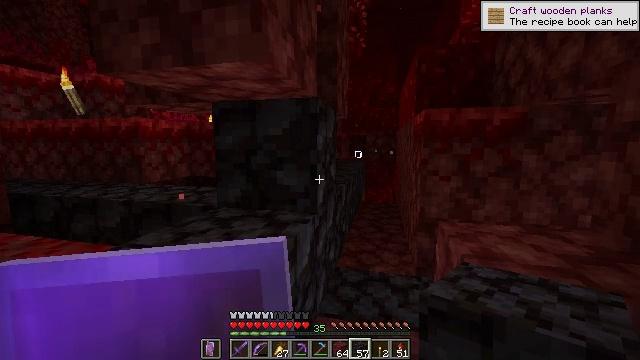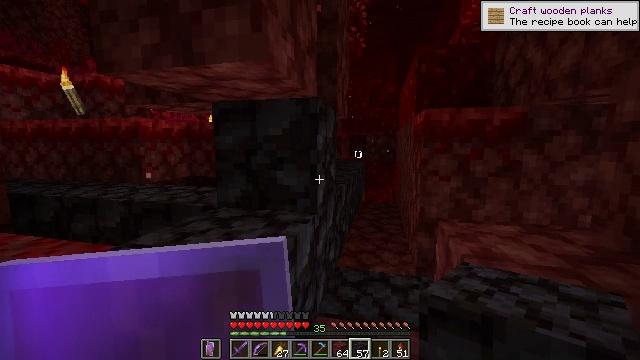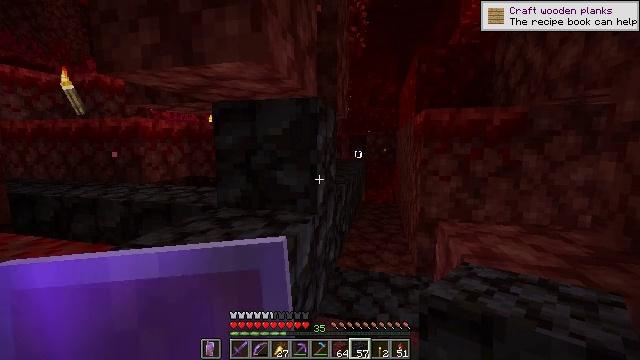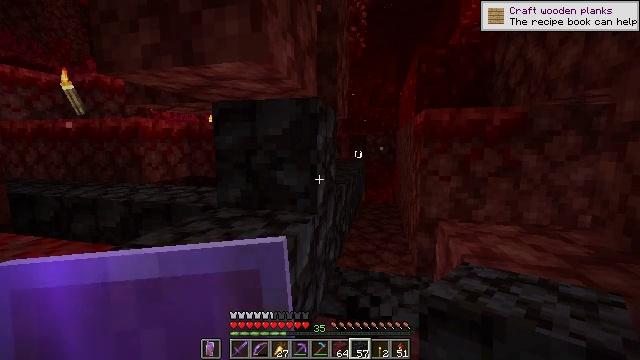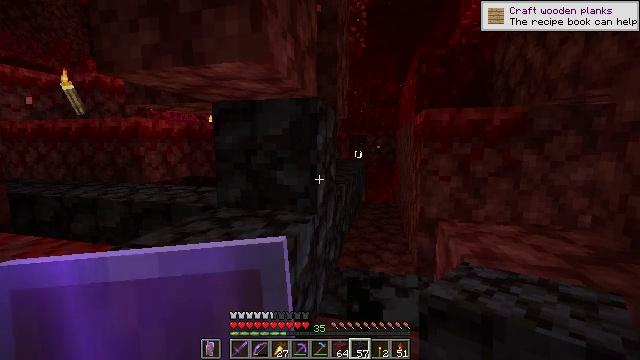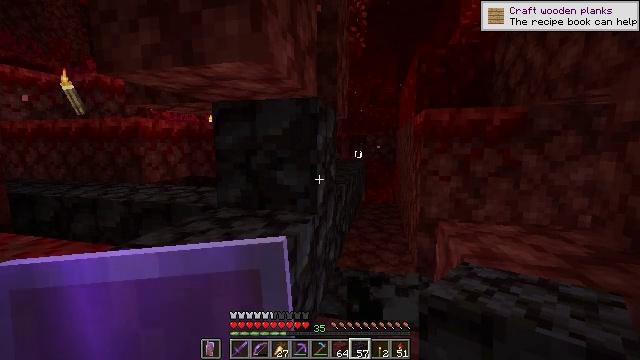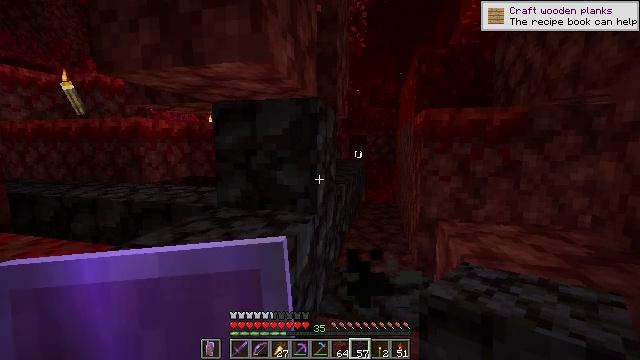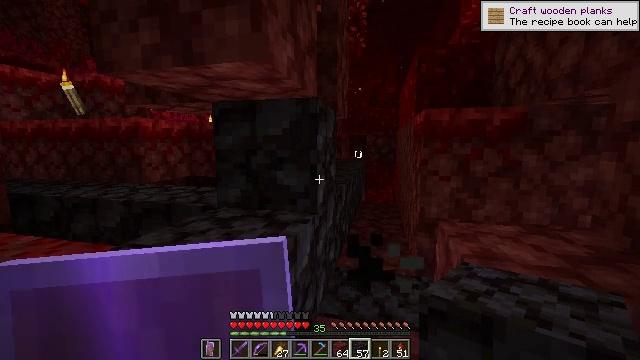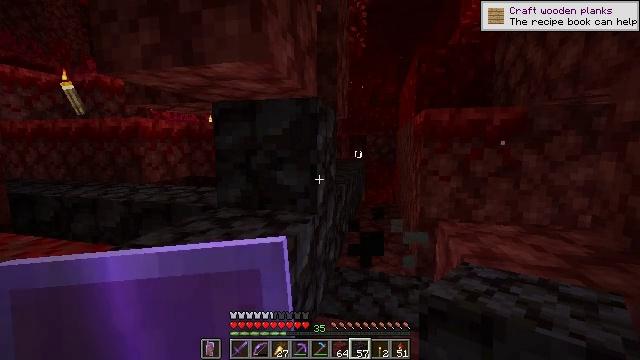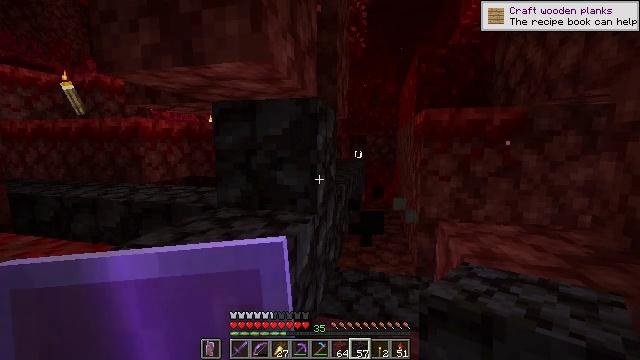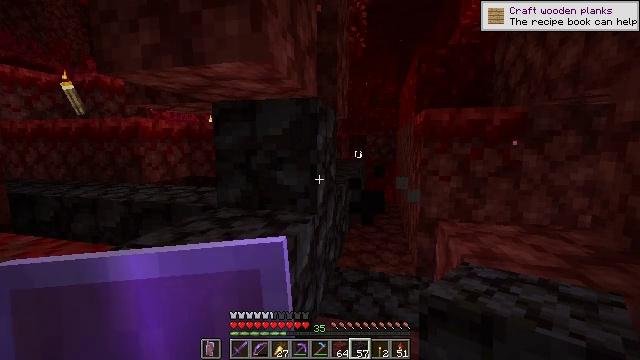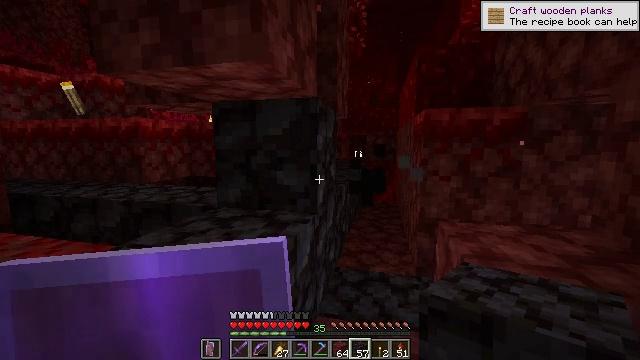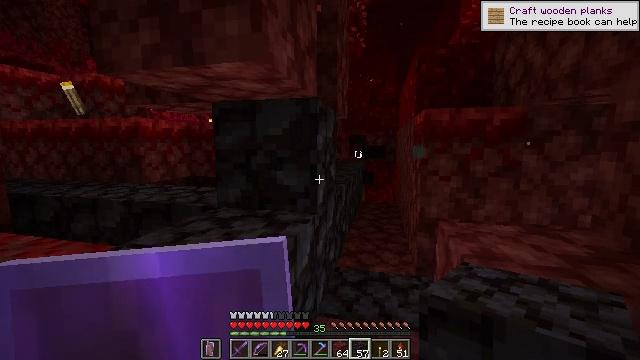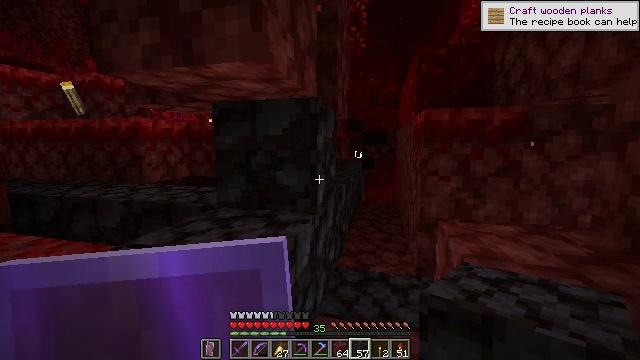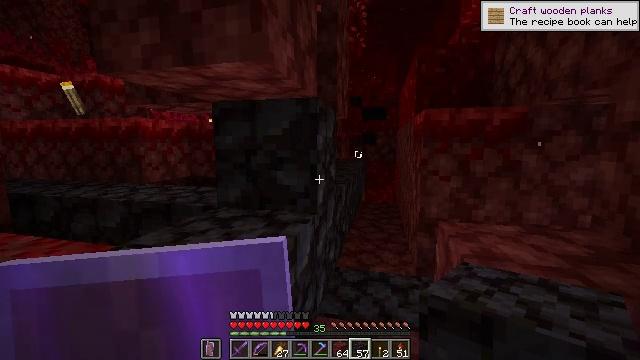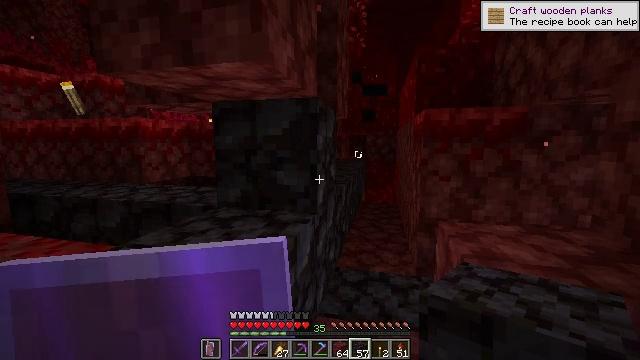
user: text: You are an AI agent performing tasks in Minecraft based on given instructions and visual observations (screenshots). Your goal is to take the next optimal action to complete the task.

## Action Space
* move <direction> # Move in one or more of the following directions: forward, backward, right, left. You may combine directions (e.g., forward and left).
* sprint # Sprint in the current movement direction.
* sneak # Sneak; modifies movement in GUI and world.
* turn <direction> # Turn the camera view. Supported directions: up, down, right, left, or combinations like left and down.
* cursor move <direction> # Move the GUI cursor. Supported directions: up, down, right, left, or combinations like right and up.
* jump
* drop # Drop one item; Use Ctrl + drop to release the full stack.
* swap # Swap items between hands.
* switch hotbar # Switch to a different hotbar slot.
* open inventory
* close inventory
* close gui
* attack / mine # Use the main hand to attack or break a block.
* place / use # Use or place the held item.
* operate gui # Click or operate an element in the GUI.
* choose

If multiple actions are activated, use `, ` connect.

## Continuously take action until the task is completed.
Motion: motion action
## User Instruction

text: Break crimson nylium for resources.
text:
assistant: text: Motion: no_op
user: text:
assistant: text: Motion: no_op
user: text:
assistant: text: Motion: no_op
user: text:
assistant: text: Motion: no_op
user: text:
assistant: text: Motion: no_op
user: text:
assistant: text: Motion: no_op
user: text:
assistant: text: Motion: no_op
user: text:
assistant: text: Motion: no_op
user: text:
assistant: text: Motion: no_op
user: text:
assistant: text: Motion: no_op
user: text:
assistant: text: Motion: no_op
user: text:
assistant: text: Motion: no_op
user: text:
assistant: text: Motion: no_op
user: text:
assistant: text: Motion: no_op
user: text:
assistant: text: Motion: no_op
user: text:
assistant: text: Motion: no_op
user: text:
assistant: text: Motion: no_op
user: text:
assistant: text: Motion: no_op
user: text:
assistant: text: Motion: no_op
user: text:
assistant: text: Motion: no_op
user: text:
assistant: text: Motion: no_op
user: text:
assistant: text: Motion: no_op
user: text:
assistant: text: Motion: no_op
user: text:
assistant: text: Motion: no_op
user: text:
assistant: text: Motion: no_op
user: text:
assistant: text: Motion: no_op
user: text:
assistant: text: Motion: no_op
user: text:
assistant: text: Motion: no_op
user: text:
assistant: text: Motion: no_op
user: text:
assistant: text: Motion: no_op